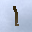
Label: 1